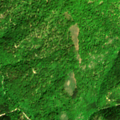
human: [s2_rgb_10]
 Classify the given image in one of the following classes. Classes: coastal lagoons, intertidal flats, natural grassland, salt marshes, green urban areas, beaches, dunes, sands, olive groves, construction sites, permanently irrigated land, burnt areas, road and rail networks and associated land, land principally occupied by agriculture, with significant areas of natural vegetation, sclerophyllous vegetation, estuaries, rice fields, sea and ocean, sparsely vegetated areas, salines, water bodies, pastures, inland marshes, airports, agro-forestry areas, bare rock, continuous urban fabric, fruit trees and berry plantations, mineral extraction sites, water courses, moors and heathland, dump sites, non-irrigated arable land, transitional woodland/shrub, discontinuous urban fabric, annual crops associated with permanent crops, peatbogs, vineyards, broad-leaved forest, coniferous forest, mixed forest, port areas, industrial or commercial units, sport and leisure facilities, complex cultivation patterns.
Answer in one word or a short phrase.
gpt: broad-leaved forest, mixed forest